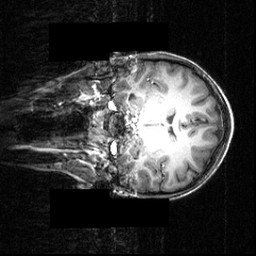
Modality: T1w
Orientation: coronal
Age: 12
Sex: female
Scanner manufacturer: siemens
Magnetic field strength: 3.951 T
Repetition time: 1.5 s
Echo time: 0.00335 s